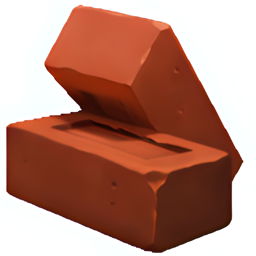
Name: brick
Emoji: 🧱
Group: Travel & Places
Sub-group: place-building